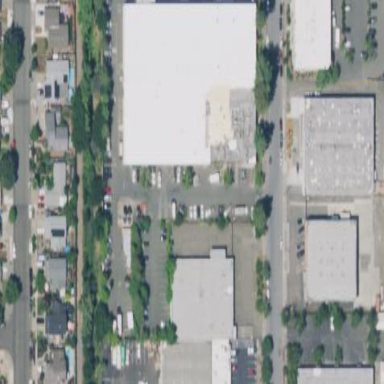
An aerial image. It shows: Industrial building.